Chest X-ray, PA view. Patient: 55 years old, sex F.
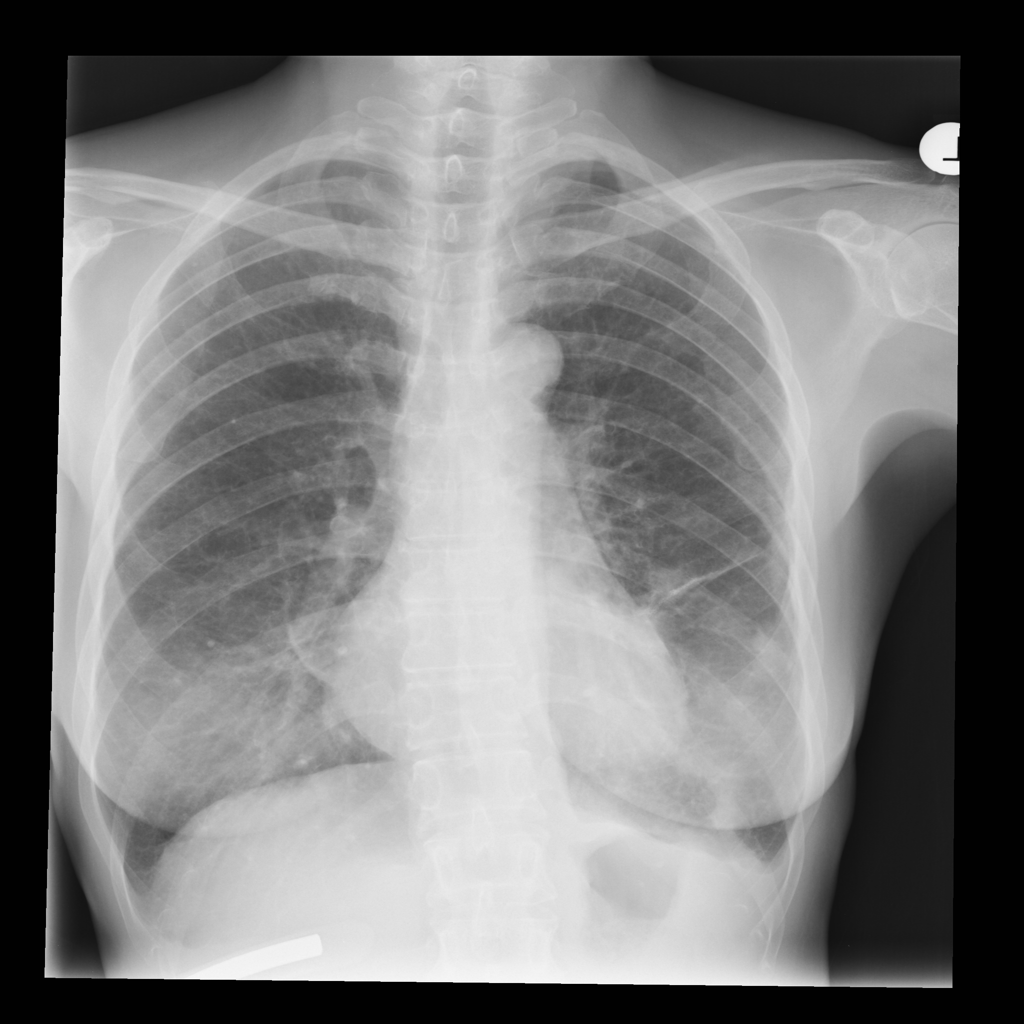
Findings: No Finding